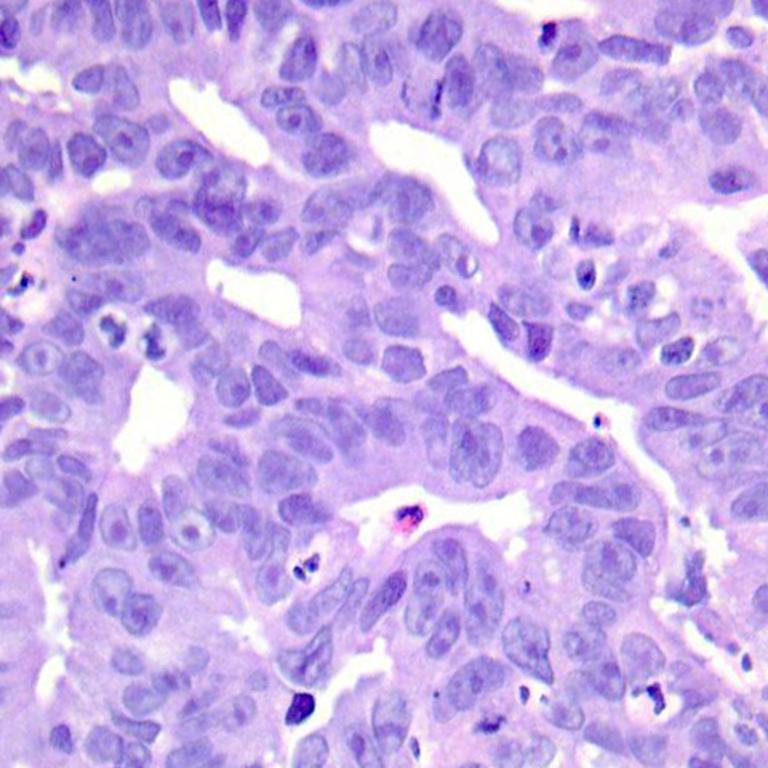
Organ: colon
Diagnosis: adenocarcinomas